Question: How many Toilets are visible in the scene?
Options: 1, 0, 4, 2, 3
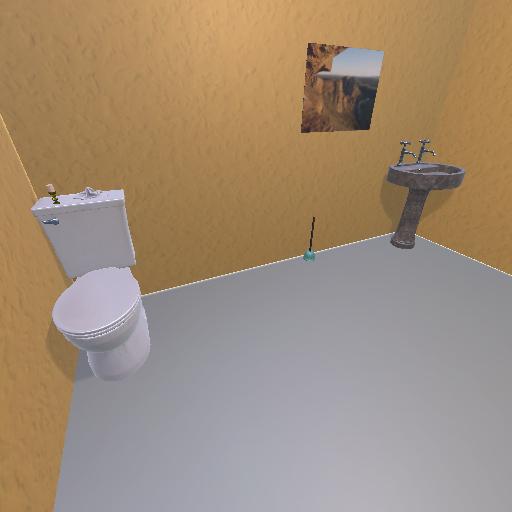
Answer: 1